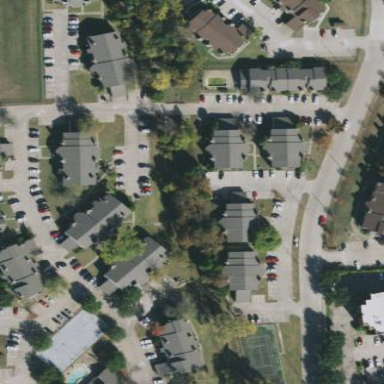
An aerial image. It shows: Residential area with individual plots.